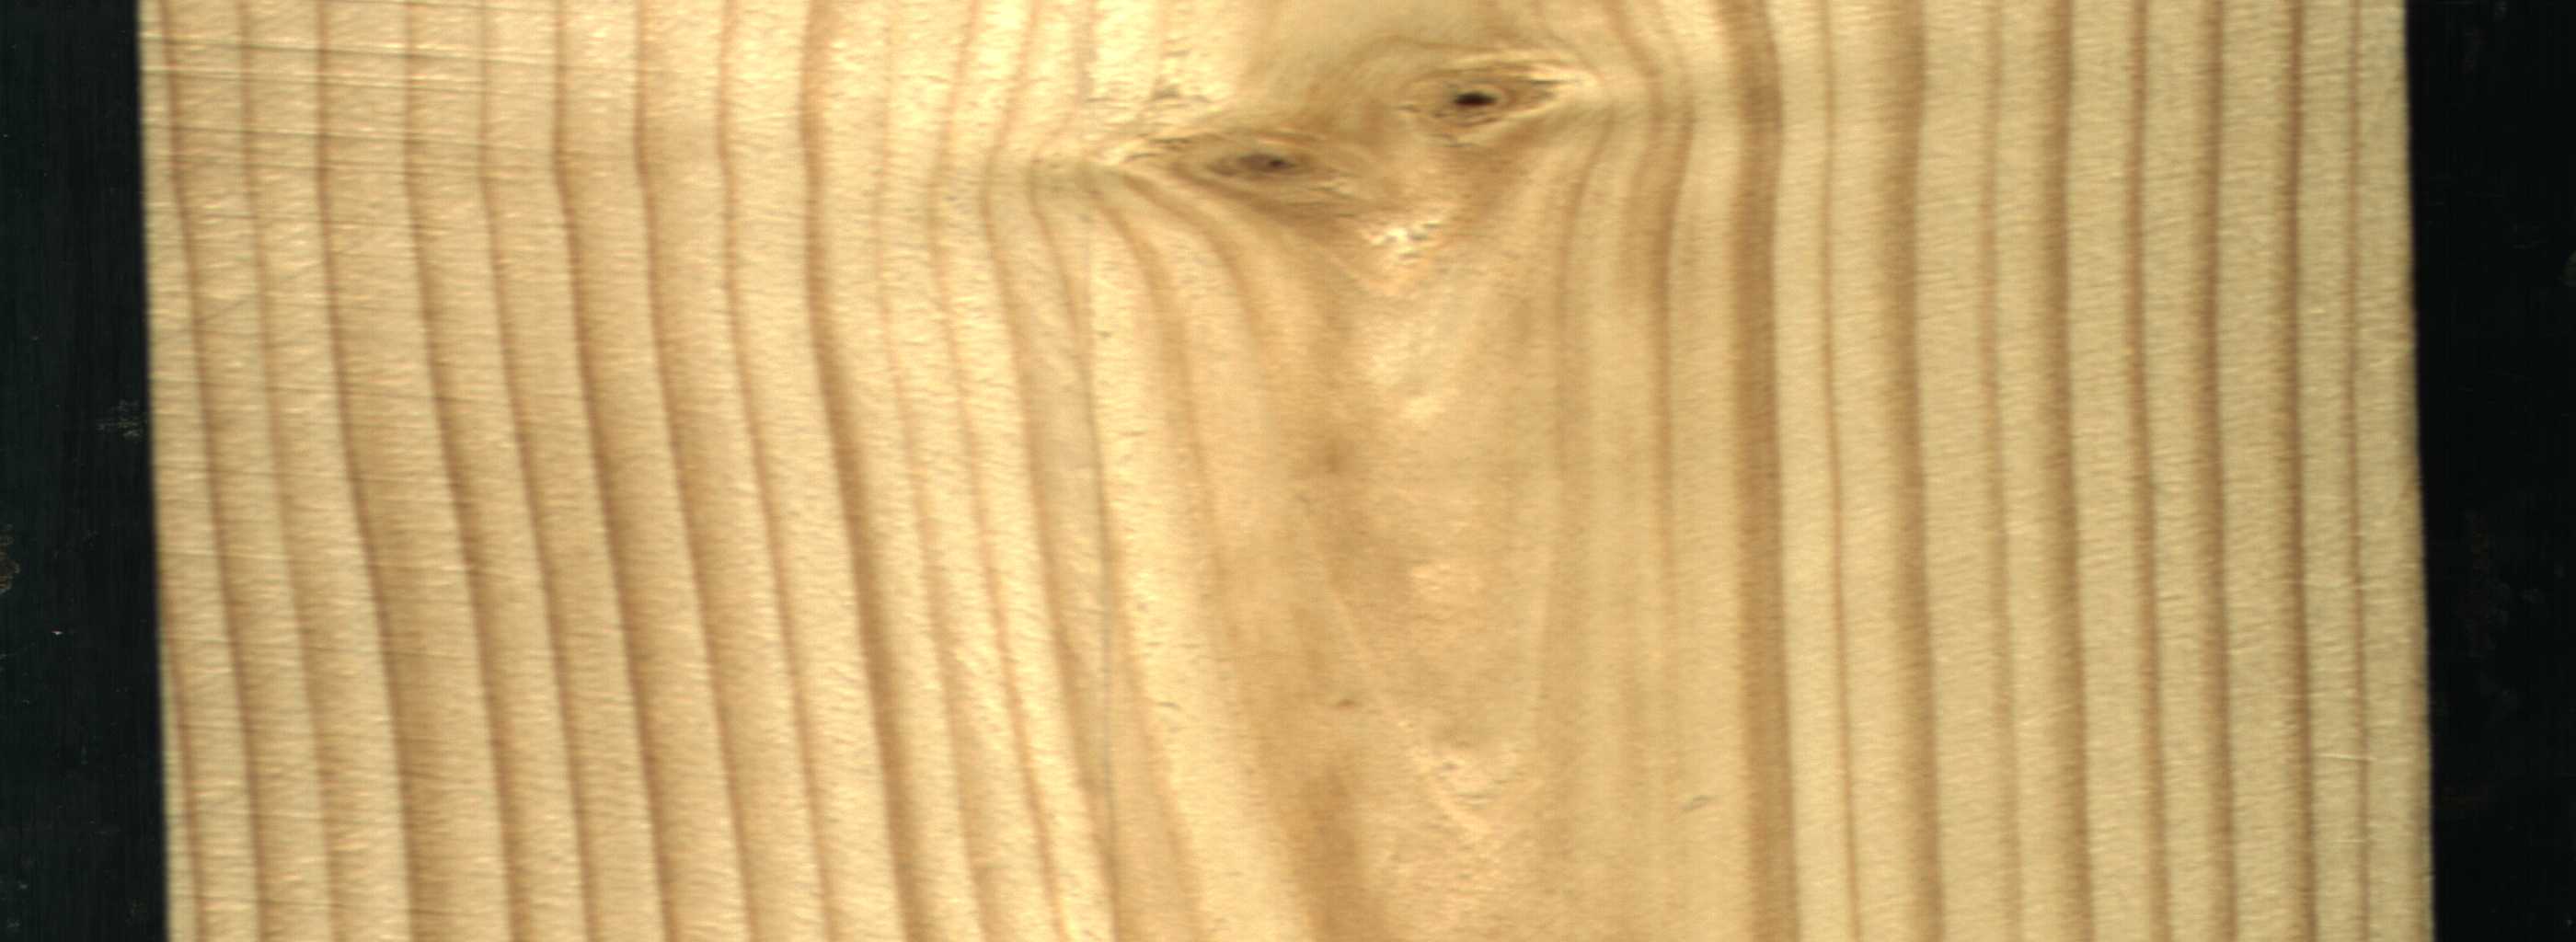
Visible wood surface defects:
Live_Knot
Live_Knot